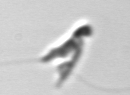
Label: Chrysochromulina_lanceolata